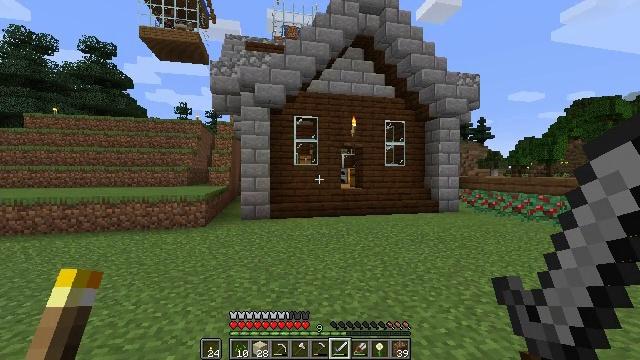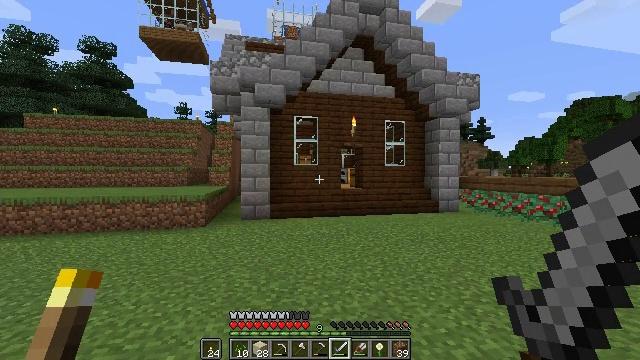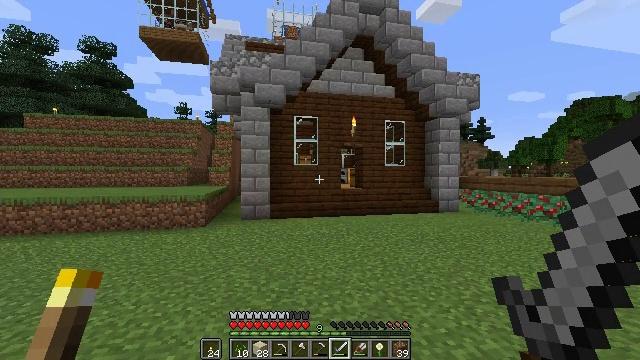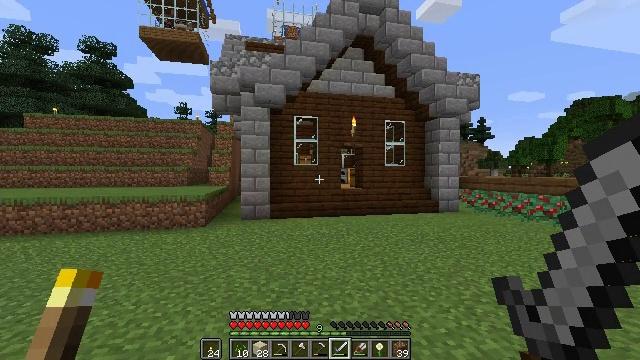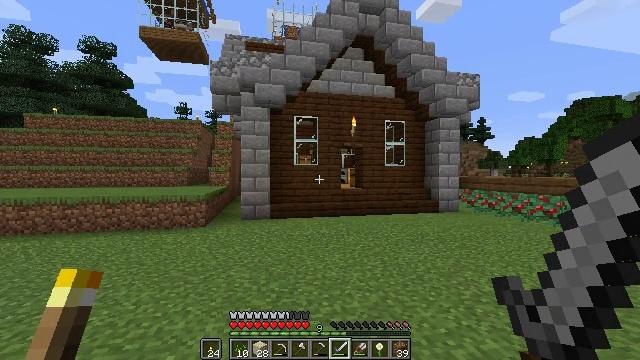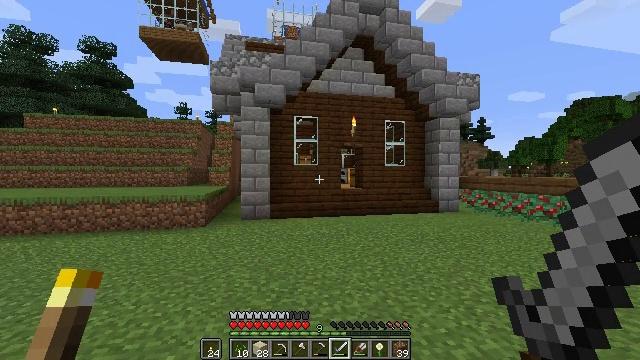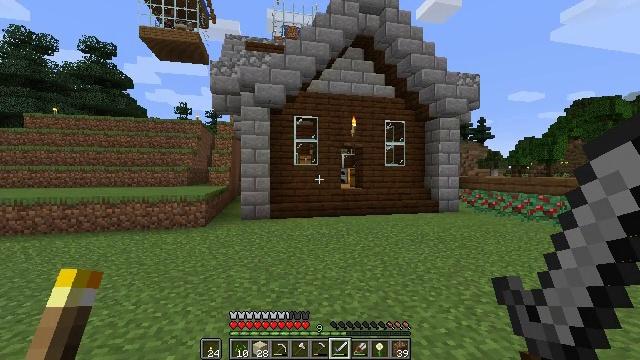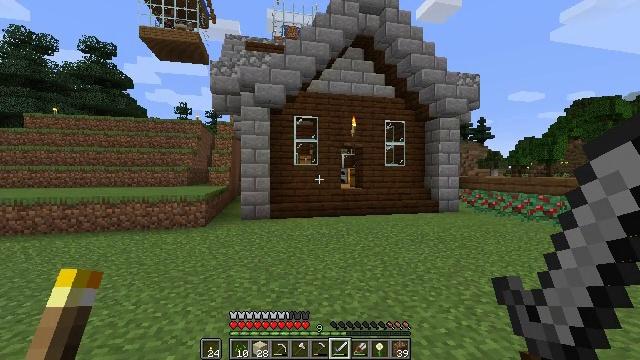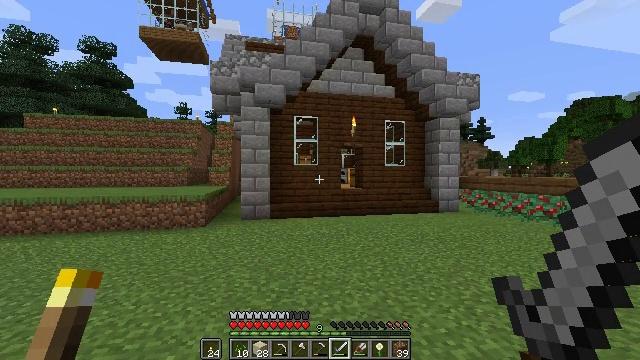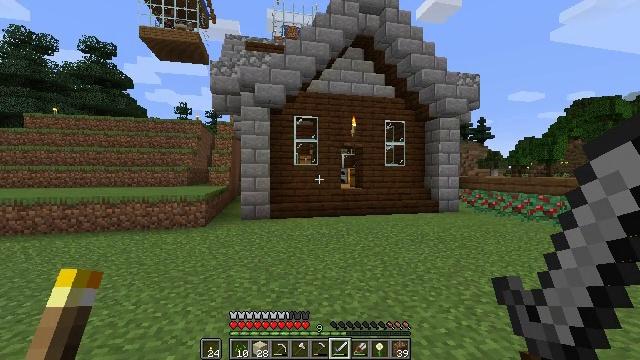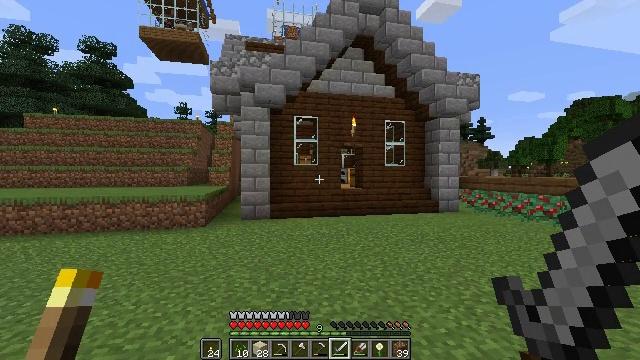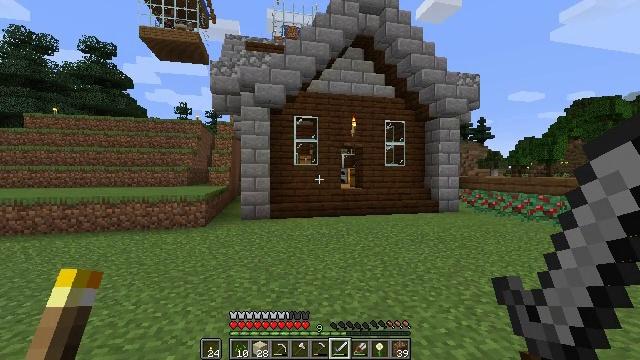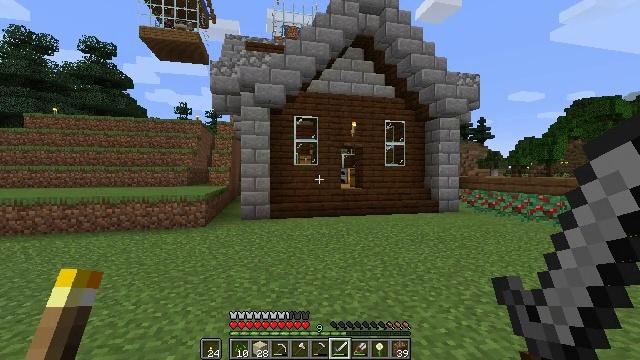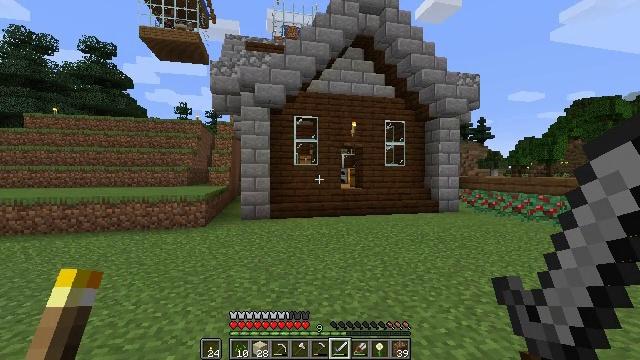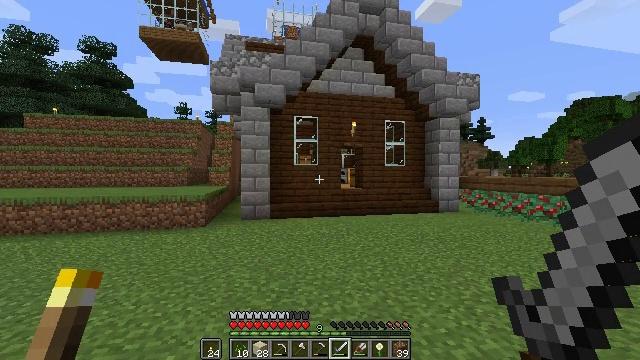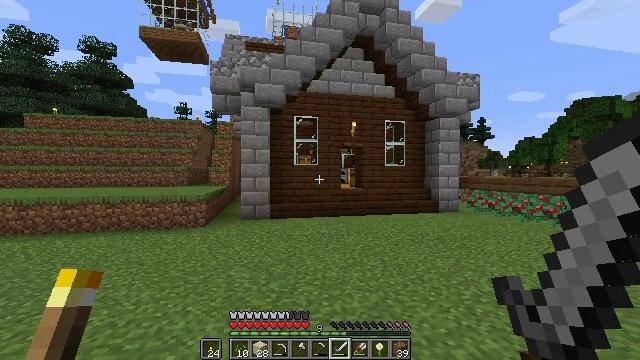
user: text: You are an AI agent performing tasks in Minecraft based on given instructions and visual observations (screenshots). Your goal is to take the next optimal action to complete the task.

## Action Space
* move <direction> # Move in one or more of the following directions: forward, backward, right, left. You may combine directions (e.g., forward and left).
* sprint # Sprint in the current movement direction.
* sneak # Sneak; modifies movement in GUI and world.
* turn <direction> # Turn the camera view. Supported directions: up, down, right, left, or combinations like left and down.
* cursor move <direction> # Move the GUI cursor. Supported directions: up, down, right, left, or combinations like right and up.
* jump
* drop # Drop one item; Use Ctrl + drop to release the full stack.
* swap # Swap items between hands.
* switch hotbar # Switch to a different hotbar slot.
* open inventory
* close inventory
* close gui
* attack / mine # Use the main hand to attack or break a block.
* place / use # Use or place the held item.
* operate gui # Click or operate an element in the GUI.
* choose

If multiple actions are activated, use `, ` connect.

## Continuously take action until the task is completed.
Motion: motion action
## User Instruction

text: Dig up some sand.
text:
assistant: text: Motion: no_op
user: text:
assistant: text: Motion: no_op
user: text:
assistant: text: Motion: no_op
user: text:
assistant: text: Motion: no_op
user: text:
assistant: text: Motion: no_op
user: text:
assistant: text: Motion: no_op
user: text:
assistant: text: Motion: no_op
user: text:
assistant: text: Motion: no_op
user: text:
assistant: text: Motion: no_op
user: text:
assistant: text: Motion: no_op
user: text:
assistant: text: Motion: no_op
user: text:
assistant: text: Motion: no_op
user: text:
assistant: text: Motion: no_op
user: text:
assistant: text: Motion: no_op
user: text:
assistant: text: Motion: no_op
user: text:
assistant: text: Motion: no_op
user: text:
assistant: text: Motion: no_op
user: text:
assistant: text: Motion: no_op
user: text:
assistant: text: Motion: no_op
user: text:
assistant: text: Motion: no_op
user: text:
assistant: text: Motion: no_op
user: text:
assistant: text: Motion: no_op
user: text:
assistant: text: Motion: no_op
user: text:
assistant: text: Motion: no_op
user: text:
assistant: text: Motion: no_op
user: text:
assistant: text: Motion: no_op
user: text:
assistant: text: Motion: no_op
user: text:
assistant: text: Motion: no_op
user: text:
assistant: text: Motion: no_op
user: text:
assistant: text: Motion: no_op